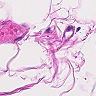
Metastatic tissue present: no